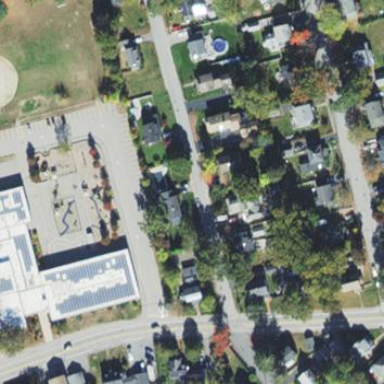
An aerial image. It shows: School building.